Question: I have a 'NSTableView', filled with song titles.
The songs are ordered by artists, so I can display the artist name as a row view.

---
## Code
Until now, I had to iterate through the table data and manually add the artists to the array.
'''
NSMutableArray *songsAndArtists = [NSMutableArray array];
Artist *artist;
for (Song *song in self.songs) {
if (artist != song.artist) {
artist = song.artist;
[songsAndArtists addObject:artist];
}
[songsAndArtists addObject:song];
}
'''
---
This can be really slow if you have 1'000 - 5'000 songs.
I haven't really figured out how I could speed up this process.
Does anybody have an idea how to calculate this at runtime?
---
## EDIT
I'll try to clarify what I meant:
'NSTableView' supports . My table view displays all the songs in CoreData.
I'd like to use the group rows to display the artist of the songs, like in the print screen I added above.
To do this I have to provide an array with an artist, followed by it's songs, followed by the next artist, and so on.
The code above shows how to insert the artists, but it's a pretty time-consuming process.
So my question, how can I speed this up?
---
## HINT
Like <URL> suggested, iterating through all the artists won't work for me.
The user also has the option to search though the library.
Therefore, not all the songs should actually appear in the list.
---
## Solution
I just want you to let you know what the problem was:
The problem was, that I actually compared via 'NSString' in the previous version.
Pretty stupid fault...
It takes about which is great:
'''
tableData = [self addGroupRowsToArray:[self allSongs] withKeyPath:@"artist"];
- (NSArray *)addGroupRowsToArray:(NSArray *)array withKeyPath:(NSString *)keyPath {
NSMutableArray *mixedArray = [NSMutableArray array];
id groupRowItem;
for (id arrayItem in array) {
if (groupRowItem != [arrayItem valueForKeyPath:keyPath]) {
groupRowItem = [arrayItem valueForKeyPath:keyPath];
[mixedArray addObject:groupRowItem];
}
[mixedArray addObject:arrayItem];
}
return mixedArray;
}
'''
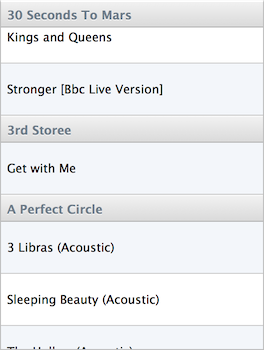
Answer: Well, i've tried to reproduce your problem. I don't know where do you get data from so i've faked them just for performance test. I also tested the code on iPod 4gen, and it works without any lag. (tried either 50000 rows and it only hang upon start, then worked perfectly)
In general my approach differs from yours with data structures. So you use arrays, and i use dictionaries. Still i think if i used arrays there should be no issues anyway. Maybe i am getting wrong what you've asked?
Still, my approach seems to be better suitable for search to work(sry i've been too bothered to try to implement it). Indeed, now the search to take place, whole sections may be excluded without checking songs, unless you need to search songs of course, anyway this gives more flexibility.
okay here is a link: <URL>
will be glad to here some feedback,
thank you
regards,
Igor